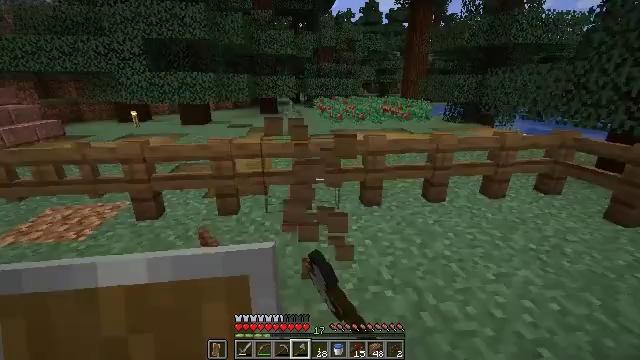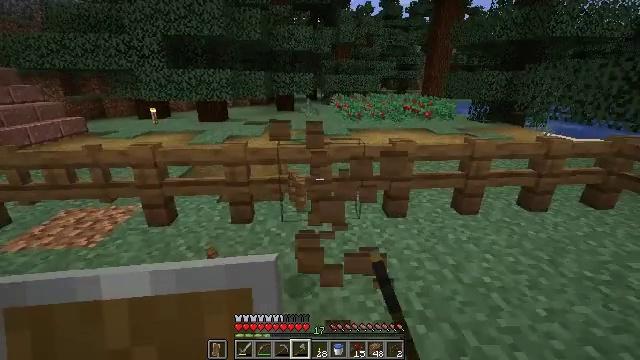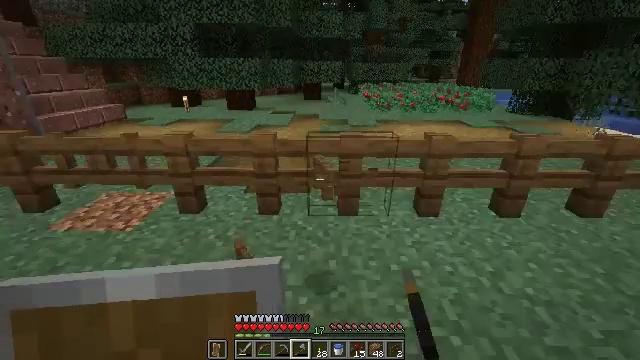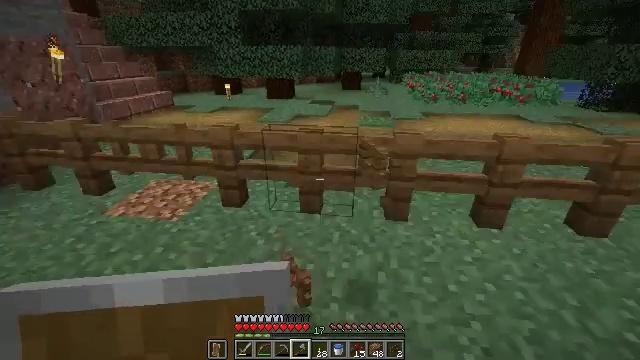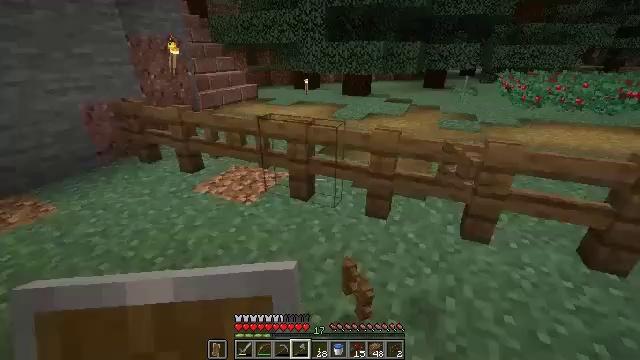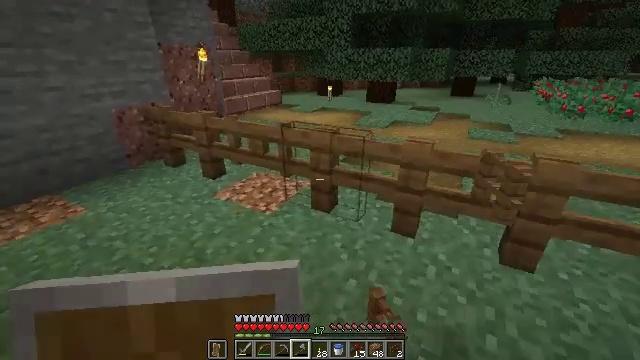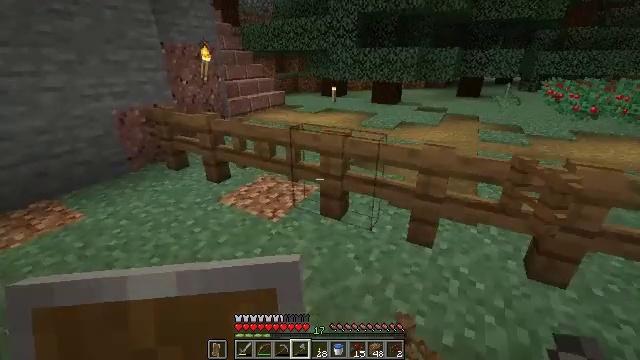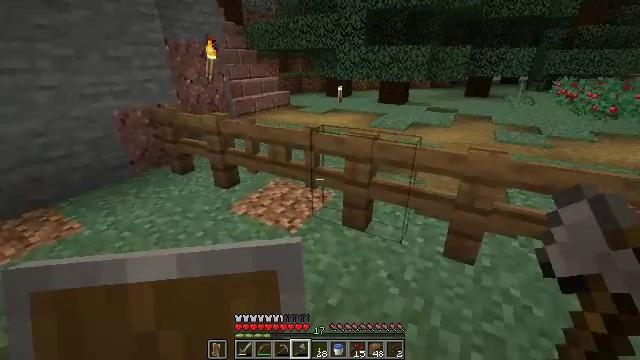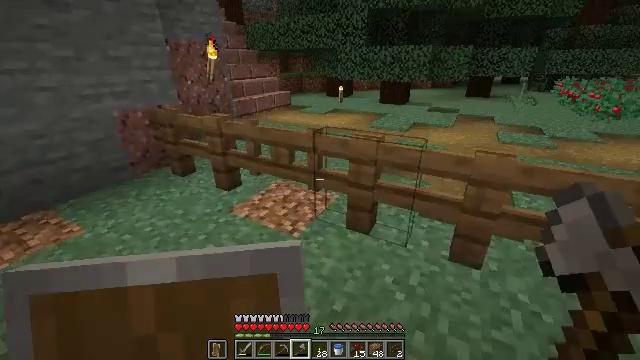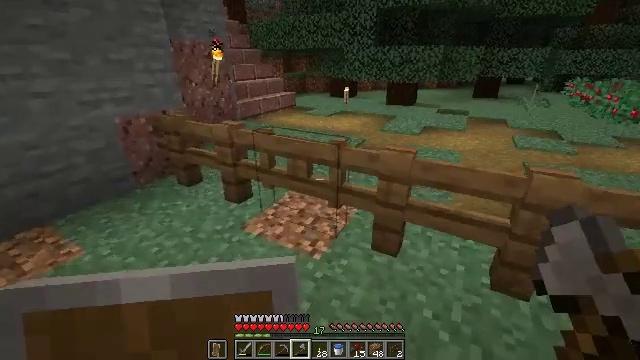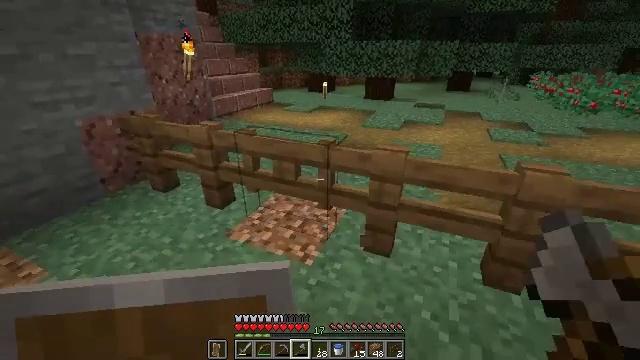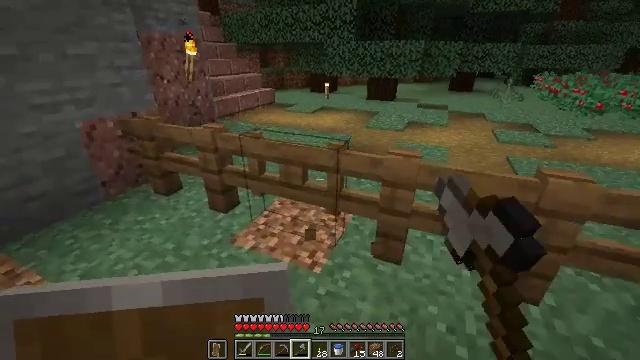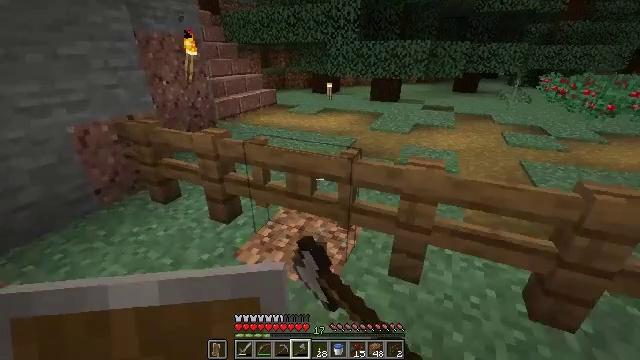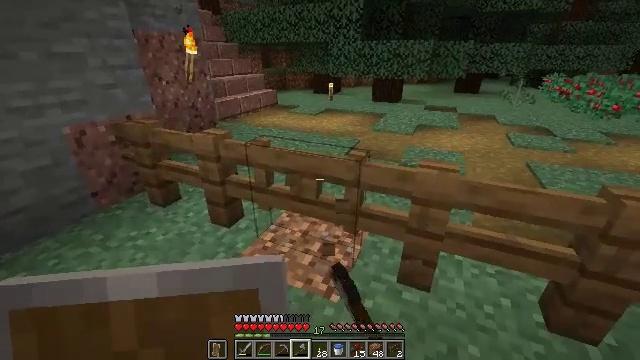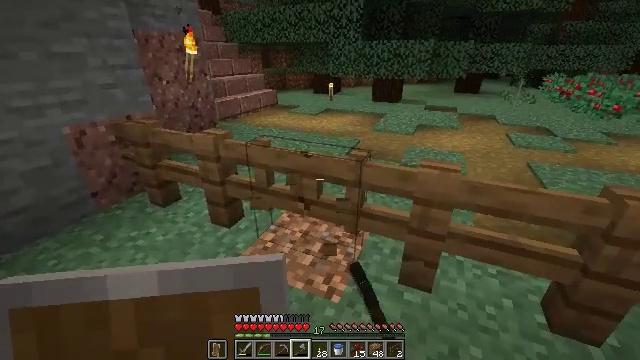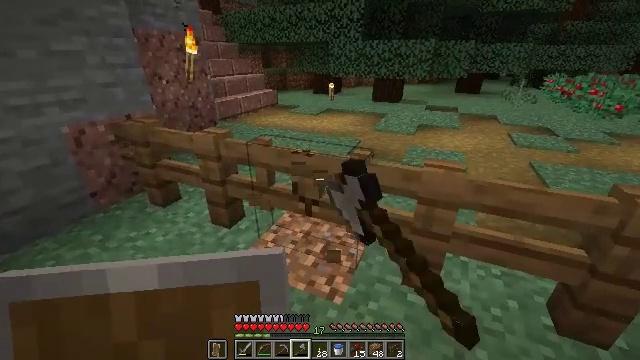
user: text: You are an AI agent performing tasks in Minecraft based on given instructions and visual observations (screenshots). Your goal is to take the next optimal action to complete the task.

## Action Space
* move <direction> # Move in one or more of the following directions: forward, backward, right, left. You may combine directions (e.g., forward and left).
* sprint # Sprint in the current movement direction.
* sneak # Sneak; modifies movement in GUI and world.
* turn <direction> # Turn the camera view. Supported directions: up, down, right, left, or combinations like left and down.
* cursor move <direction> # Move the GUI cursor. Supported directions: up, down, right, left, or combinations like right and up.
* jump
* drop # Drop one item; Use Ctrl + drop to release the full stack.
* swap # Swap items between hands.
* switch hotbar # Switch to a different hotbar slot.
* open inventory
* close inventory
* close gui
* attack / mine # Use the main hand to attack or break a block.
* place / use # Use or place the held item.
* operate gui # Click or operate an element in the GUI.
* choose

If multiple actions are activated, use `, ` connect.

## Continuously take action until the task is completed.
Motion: motion action
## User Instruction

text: Get the spruce fence gate back into the inventory.
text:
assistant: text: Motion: move forward and move left, turn left
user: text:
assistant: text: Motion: move forward and move left, turn left and down
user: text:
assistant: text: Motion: move forward and move left, turn left and down
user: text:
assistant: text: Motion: move forward, turn left
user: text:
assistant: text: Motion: move forward and move left, turn left and up
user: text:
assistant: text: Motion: move forward and move left
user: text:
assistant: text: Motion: move forward and move left
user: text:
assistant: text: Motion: move forward and move left
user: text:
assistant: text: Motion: move forward and move left
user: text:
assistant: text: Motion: move forward and move left, turn right and down, attack / mine
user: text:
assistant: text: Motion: move forward, attack / mine
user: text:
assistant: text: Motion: attack / mine
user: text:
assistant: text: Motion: attack / mine
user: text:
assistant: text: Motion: attack / mine
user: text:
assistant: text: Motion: attack / mine
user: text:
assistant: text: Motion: attack / mine
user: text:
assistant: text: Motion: attack / mine
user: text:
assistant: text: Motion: attack / mine
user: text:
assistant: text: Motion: attack / mine
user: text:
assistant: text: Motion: attack / mine
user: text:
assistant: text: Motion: attack / mine
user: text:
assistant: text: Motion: attack / mine
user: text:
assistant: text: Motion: attack / mine
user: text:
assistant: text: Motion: attack / mine
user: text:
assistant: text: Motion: attack / mine
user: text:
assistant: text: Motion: attack / mine
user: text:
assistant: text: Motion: attack / mine
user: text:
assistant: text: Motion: attack / mine
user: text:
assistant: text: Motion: attack / mine
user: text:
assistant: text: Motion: attack / mine